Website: slack
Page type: newsletter-management
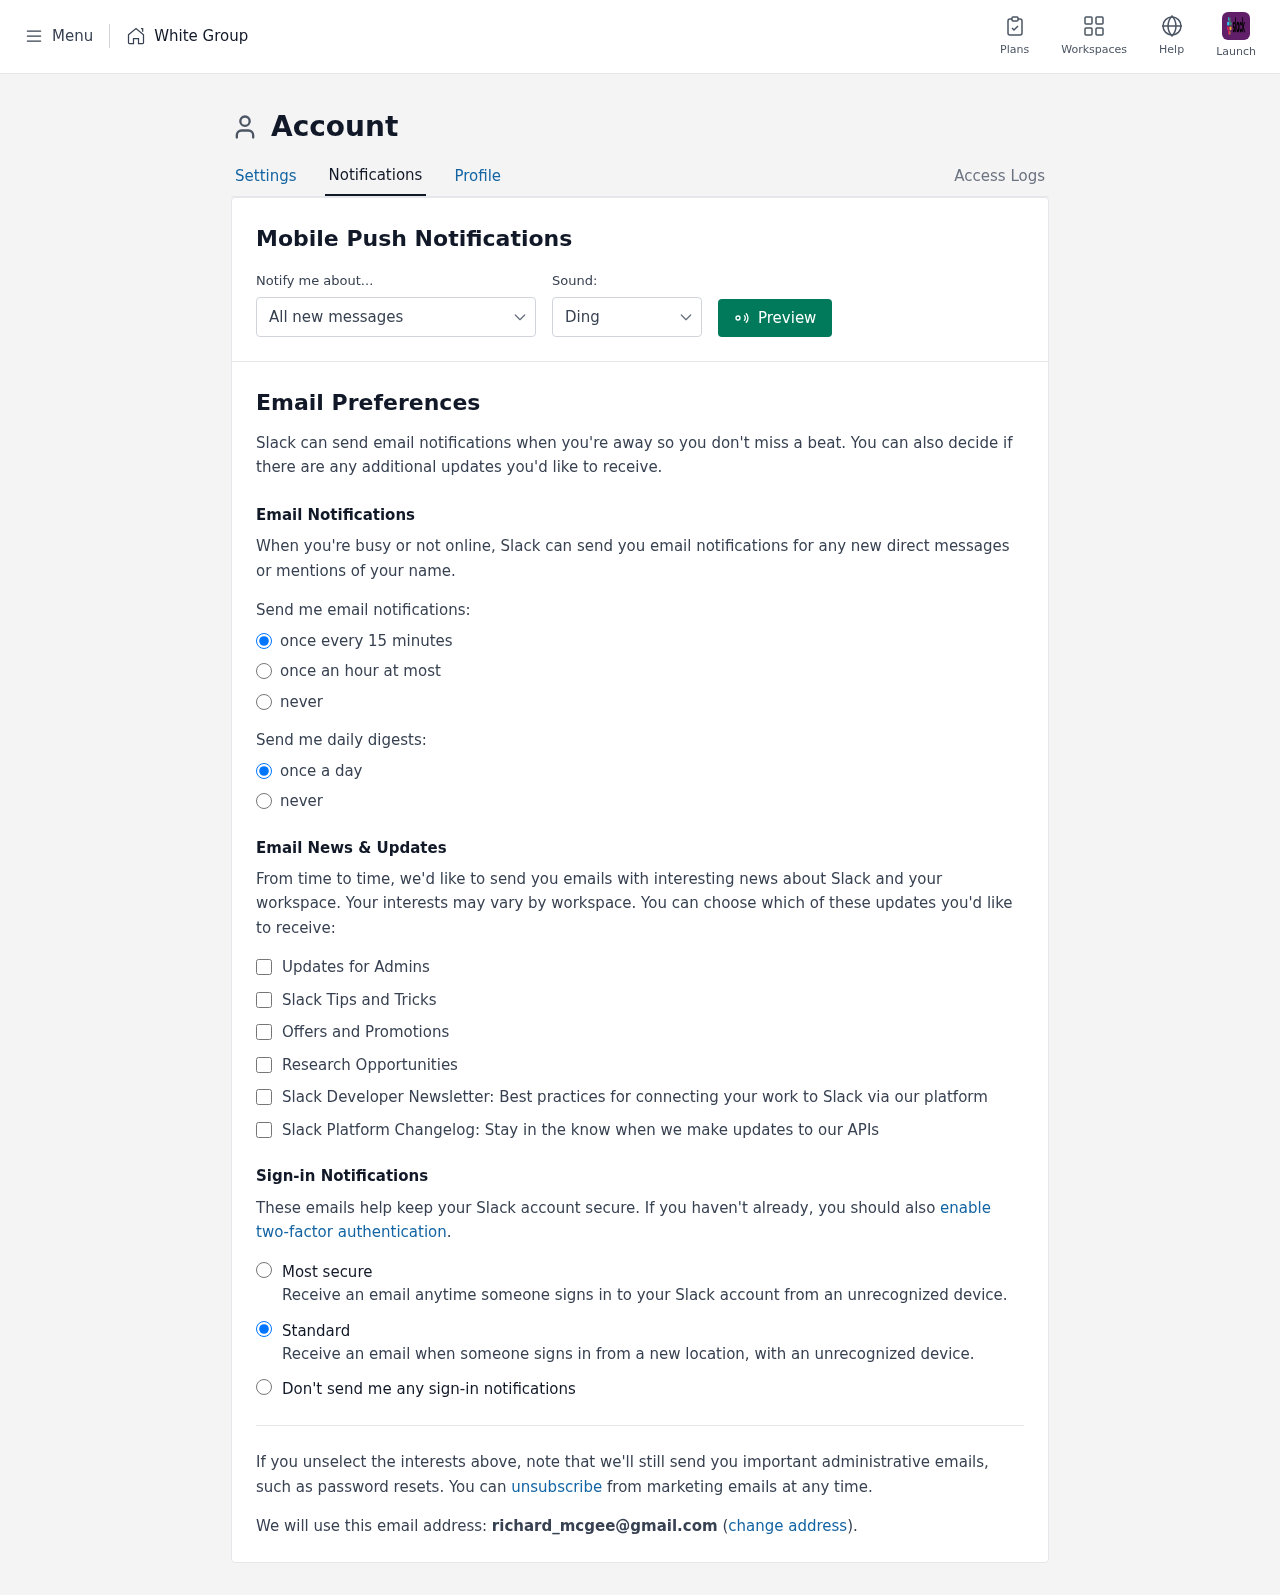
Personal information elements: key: PII_COMPANY
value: White Group
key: PII_EMAIL
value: richard_mcgee@gmail.com